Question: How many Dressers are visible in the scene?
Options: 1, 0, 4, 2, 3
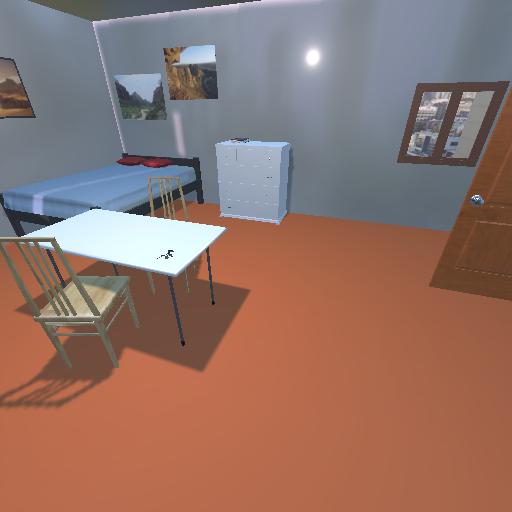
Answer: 1